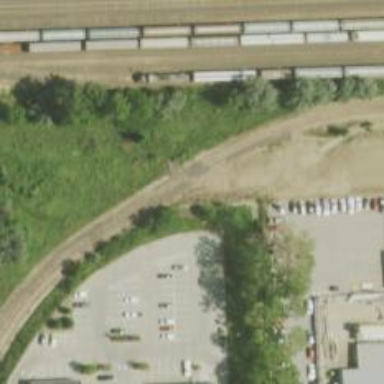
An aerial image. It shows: Abandoned railway spur.